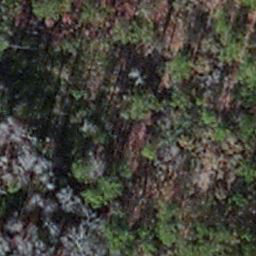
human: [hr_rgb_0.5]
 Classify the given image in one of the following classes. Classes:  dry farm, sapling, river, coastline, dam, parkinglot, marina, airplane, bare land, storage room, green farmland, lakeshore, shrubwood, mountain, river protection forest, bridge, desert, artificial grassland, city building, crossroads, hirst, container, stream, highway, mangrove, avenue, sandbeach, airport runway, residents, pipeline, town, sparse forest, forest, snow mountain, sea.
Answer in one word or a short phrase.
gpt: sapling